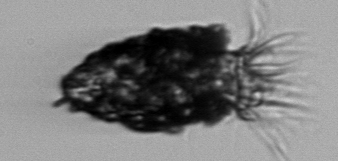
Label: Stenosemella_pacifica